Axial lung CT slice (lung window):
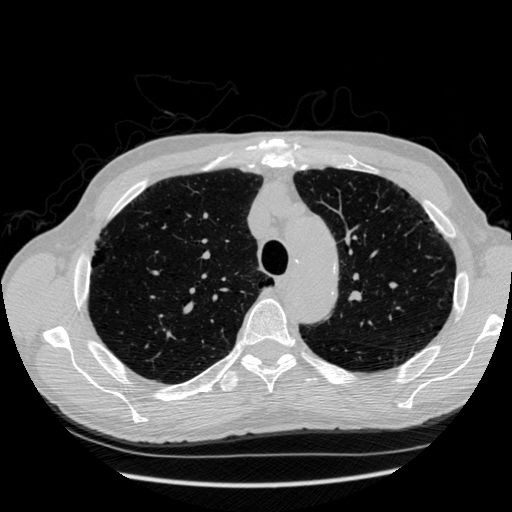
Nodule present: no